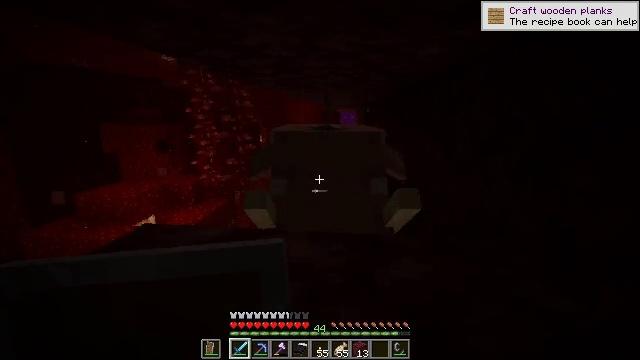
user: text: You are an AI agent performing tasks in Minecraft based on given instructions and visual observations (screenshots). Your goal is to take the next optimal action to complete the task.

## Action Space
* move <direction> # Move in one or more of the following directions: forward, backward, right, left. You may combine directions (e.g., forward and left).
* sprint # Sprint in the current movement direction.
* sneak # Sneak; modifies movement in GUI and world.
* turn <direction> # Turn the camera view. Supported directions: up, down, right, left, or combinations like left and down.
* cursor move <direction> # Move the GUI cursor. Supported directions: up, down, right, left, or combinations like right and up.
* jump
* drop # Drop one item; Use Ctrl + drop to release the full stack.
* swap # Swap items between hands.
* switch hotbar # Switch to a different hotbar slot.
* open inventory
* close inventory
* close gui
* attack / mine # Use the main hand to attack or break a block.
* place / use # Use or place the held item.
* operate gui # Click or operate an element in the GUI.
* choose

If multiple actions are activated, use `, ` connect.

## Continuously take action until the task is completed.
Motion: motion action
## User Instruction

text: Kill the hoglin.
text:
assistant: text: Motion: no_op